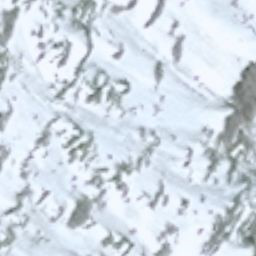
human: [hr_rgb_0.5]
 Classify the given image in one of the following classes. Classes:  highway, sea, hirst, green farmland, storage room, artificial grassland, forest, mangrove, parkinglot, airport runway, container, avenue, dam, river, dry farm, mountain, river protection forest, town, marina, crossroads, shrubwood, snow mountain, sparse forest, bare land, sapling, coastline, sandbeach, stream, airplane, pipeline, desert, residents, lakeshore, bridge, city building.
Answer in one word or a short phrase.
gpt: snow mountain